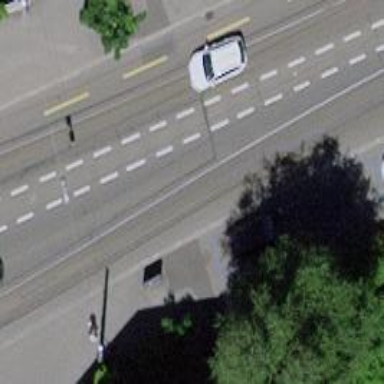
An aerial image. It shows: Tertiary road with asphalt surface. It has separate sidewalk and cycle lane on the left.